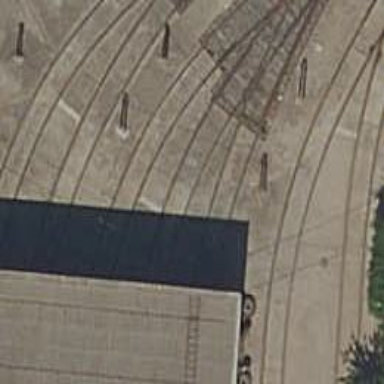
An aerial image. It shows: Yard with electrified contact line.